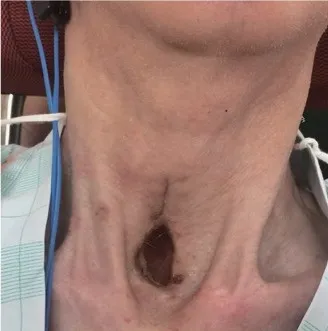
Clinical findings in case 2. (D) View of the permanent tracheostoma without a cannula.
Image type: medical_photograph (other_medical_photograph)